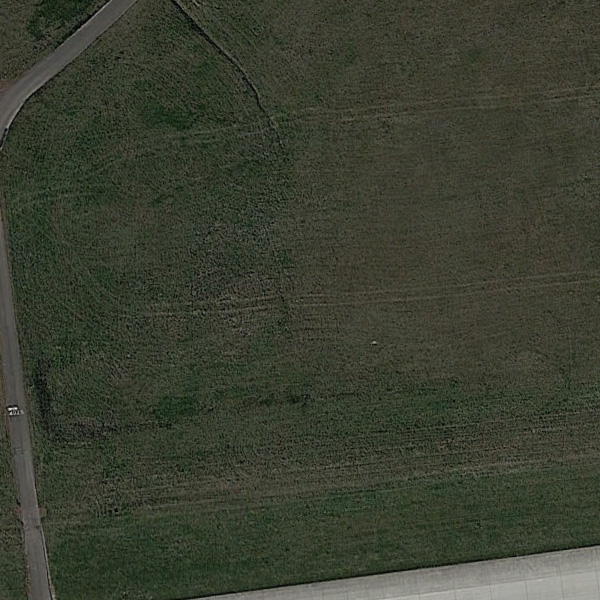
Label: Meadow